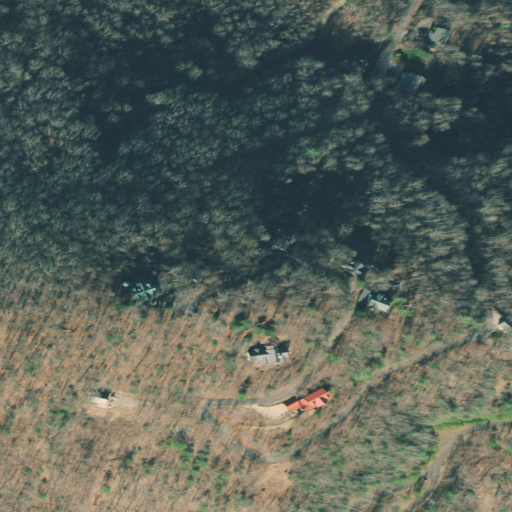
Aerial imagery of mountain in Georgia named Ben Knob containing deciduous forest, open development, mixed forest, shrub, and low intensity development